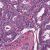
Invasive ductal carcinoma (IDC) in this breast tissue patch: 0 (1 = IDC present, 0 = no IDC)